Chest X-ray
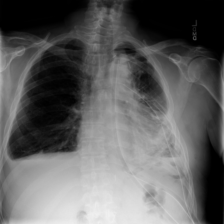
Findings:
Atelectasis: negative
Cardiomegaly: negative
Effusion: positive
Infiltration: negative
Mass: negative
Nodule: negative
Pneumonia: negative
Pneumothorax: negative
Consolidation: negative
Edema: negative
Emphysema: negative
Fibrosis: negative
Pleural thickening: negative
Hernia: negative